Field crop: maize
Growth stage: 2
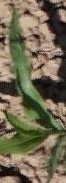
Species: maize